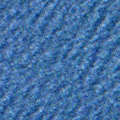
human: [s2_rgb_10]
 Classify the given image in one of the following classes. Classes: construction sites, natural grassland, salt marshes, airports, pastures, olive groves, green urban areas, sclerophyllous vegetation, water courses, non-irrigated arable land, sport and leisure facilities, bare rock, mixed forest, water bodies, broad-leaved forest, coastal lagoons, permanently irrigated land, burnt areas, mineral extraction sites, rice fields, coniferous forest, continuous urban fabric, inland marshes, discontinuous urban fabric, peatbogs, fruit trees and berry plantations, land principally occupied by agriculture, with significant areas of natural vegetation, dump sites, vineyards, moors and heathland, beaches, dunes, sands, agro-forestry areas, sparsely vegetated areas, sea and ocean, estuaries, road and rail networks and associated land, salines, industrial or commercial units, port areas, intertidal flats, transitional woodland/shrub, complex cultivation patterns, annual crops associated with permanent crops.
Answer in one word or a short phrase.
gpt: sea and ocean